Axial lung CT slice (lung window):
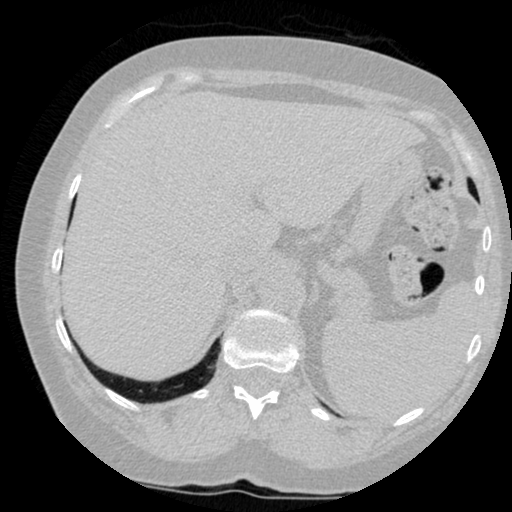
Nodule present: no